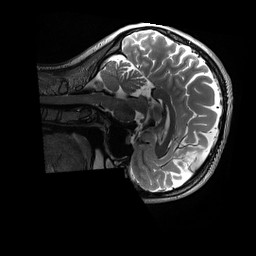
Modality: T2w
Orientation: sagittal
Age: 32
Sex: female
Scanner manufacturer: siemens
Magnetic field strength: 3 T
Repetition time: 3.2 s
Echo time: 0.564 s